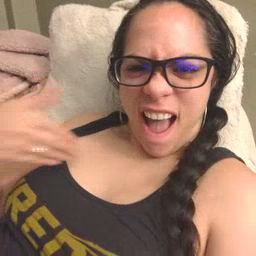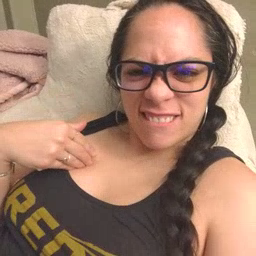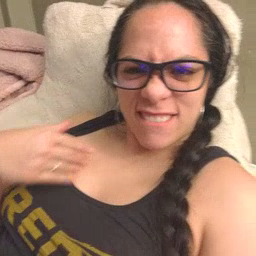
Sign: have